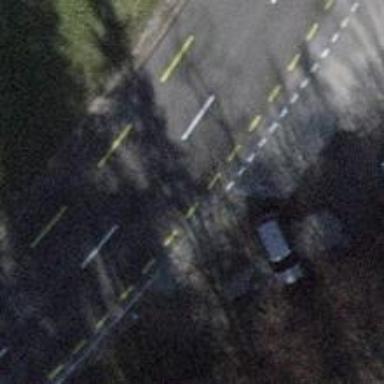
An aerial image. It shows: Secondary road with designated cycle lane on the left side.